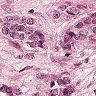
Metastatic tissue present: yes